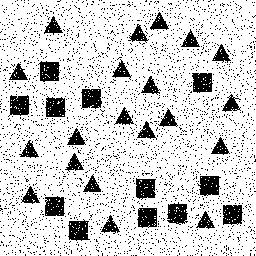
Squares: 12
Triangles: 20
Stars: 0
Total shapes: 32